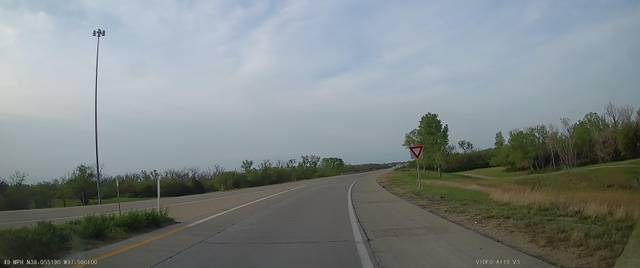
Region: United States
Coordinates: 38.055, -97.986